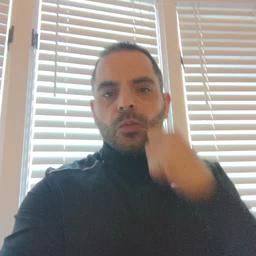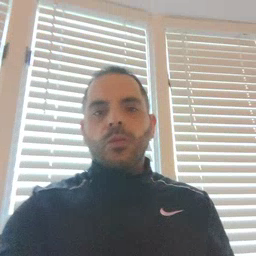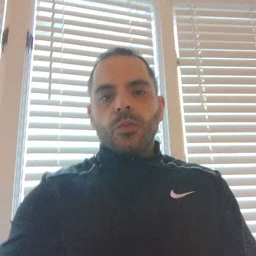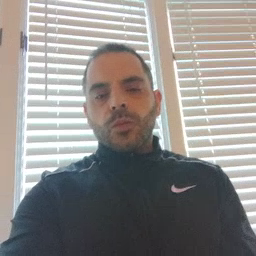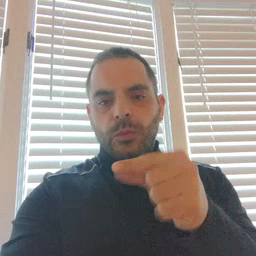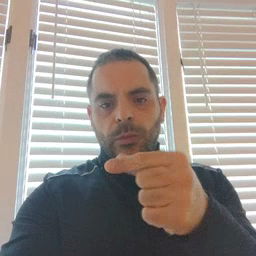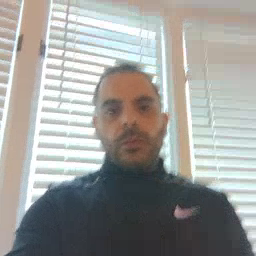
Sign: green